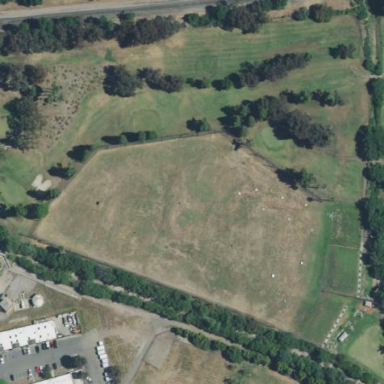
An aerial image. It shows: Golf course.